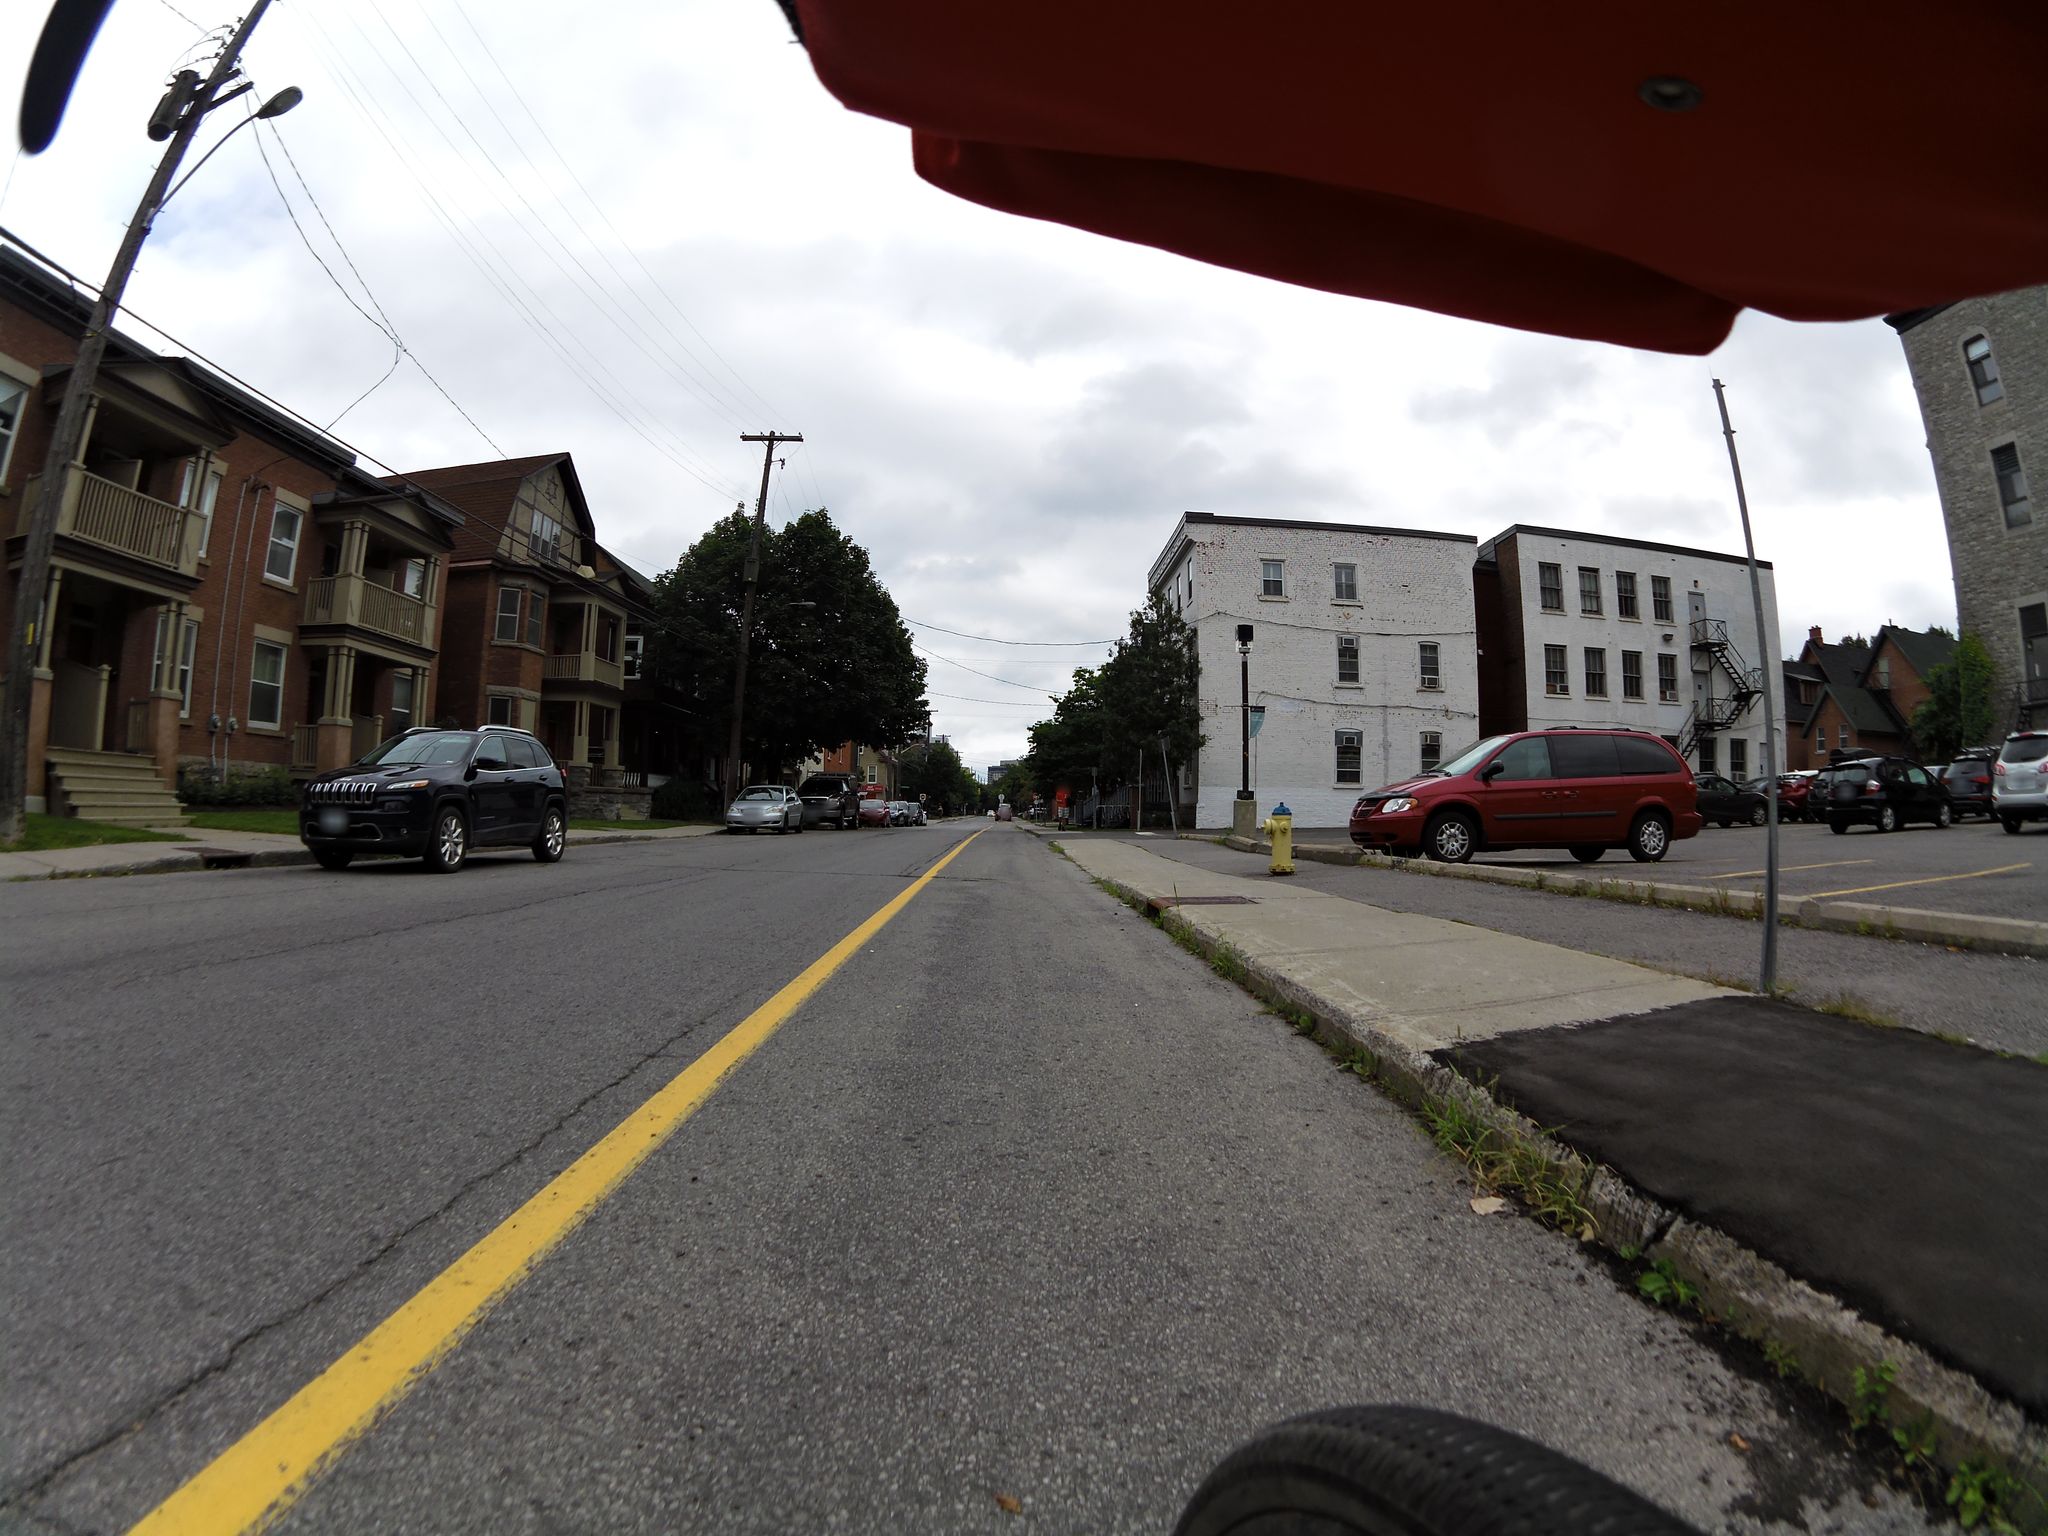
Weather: cloudy
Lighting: day
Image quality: good
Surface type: cycling surface
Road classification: footway
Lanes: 1
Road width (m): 1.5
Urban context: urban centre
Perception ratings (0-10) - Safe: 3.21, Lively: 7.92, Beautiful: 1.37, Boring: 6.34, Depressing: 5.06, Wealthy: 7.13